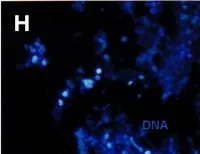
Autopsy findings. (H-J) NETs in the thrombus. The detection of NETs was performed similar to the renal specimens. , x 400.
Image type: pathology (fish)